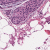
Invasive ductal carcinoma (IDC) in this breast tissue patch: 0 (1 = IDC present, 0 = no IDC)